Question: When I use the full screen mode of Safari on an iOS device, my website's header is under the status bar. I am using jQuery Mobile but I also had the same issue using Twitter Boostrap. Here is my code:
'''
<!DOCTYPE html>
<html lang="en">
<head>
<meta charset="utf-8">
<title></title>
<meta name="viewport" content="width=device-width, initial-scale=1, user-scalable=no" />
<meta name="apple-mobile-web-app-capable" content="yes" />
<meta name="apple-mobile-web-app-status-bar-style" content="black" />
<meta name="description" content="">
<meta name="author" content="">
<link rel="stylesheet" href="http://code.jquery.com/mobile/1.3.1/jquery.mobile-1.3.1.min.css" />
<script src="http://code.jquery.com/jquery-1.9.1.min.js"></script>
<script src="http://code.jquery.com/mobile/1.3.1/jquery.mobile-1.3.1.min.js"> </script>
</head>
<body>
'''
I also took a screenshot of the problem. As you can see, my title bar is under the iPad's status bar. I have tried changing the apple-mobile-web-app-status-bar-style to different things but it's not affecting the status bar. The strange thing is, apple-mobile-web-app-status-bar-style, makes no difference no matter what I change it to.

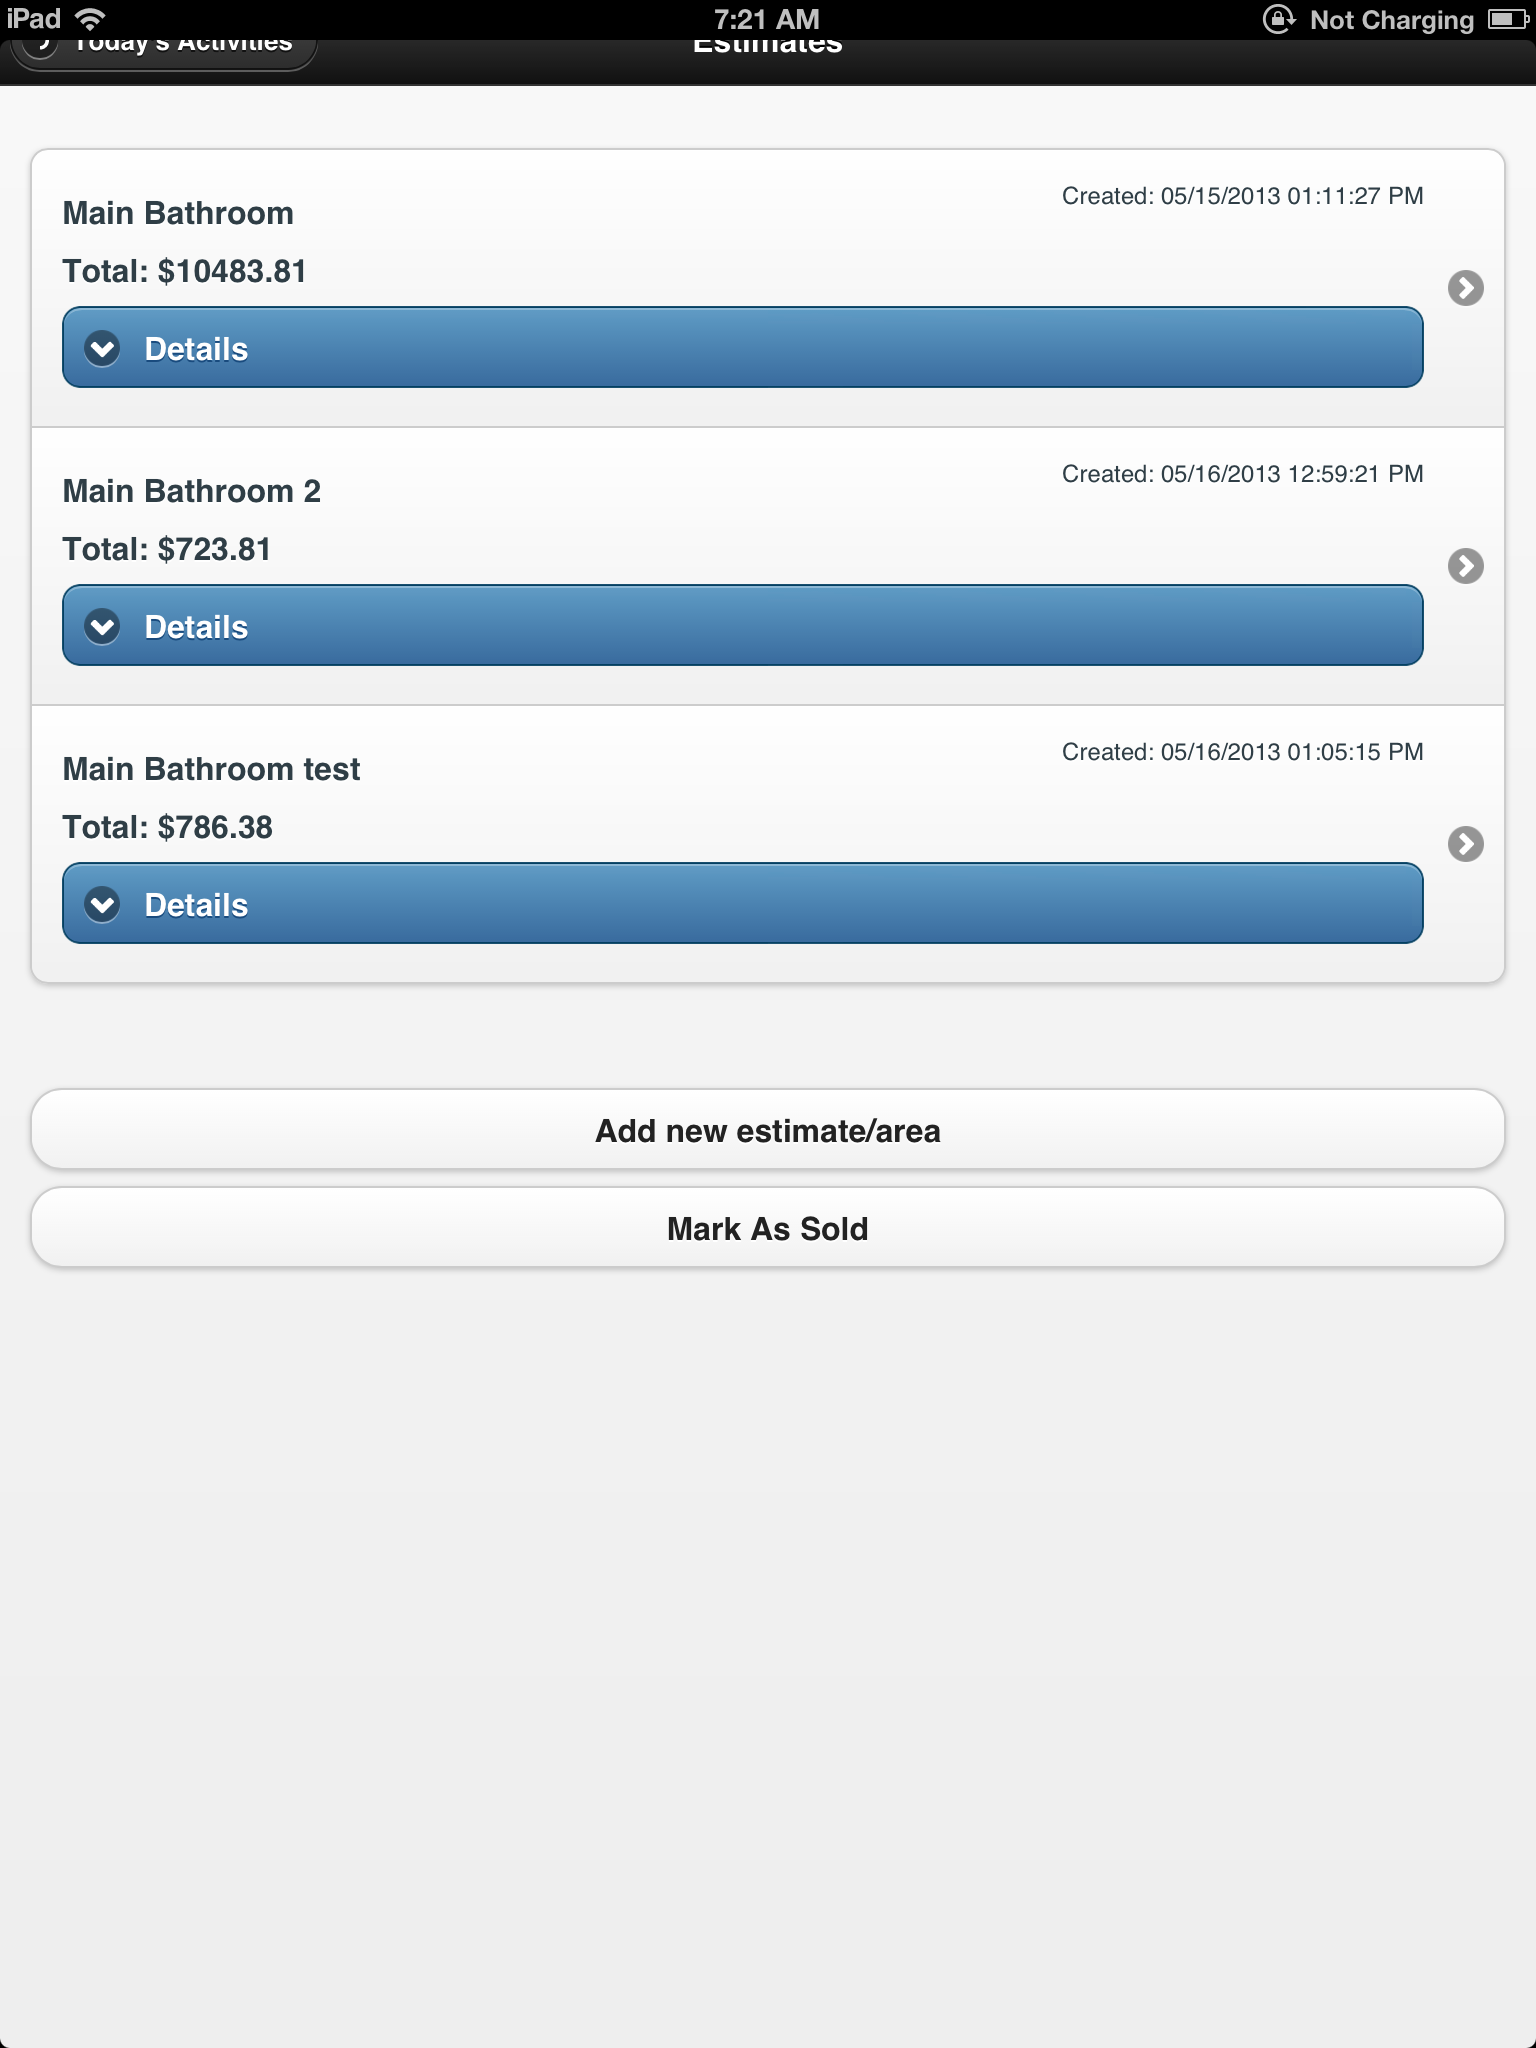
Answer: This is strange as your code looks correct. I have two suggestions:
1. Try reversing web-app-capable and status-bar-style meta tags? Not that it should make any difference but all of my full screen web apps have them in the reverse order to you (ie: status-bar-style first).
2. Try removing the home screen app and re-adding it after making the change? I've found all the meta tags for web-app specific elements (eg: status bar, icon, startup image etc) don't update properly all the time unless I do that.